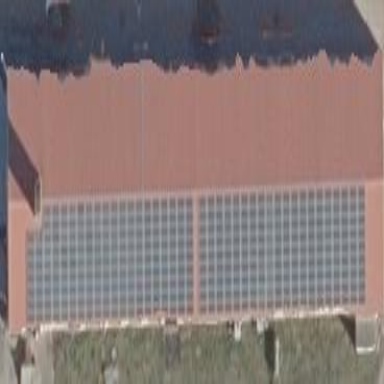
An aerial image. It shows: Solar photovoltaic panel generator on farm auxiliary building. The small installation generates electricity from solar energy.